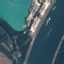
Land use / land cover class: River